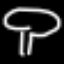
Label: mushroom